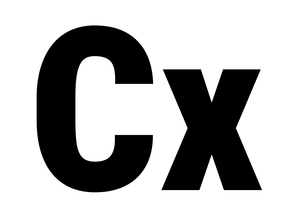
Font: Roboto_Condensed_Black